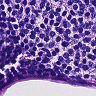
Metastatic tissue present: no